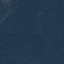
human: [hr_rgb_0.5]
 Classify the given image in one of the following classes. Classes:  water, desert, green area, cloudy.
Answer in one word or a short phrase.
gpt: green area